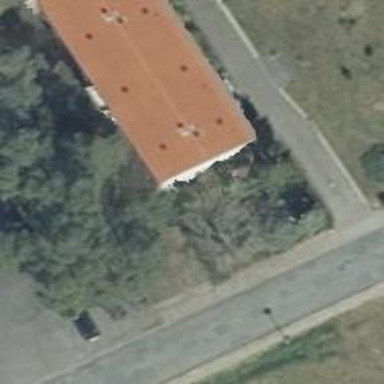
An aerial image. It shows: Gabled-roof brown apartment building.